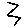
Label: zigzag